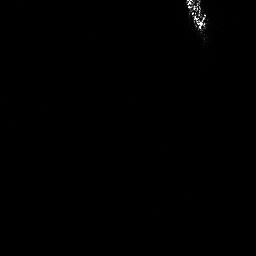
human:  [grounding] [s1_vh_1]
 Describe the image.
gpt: In the satellite image, there is  <ref>1 medium ship </ref> <box>[[71, 0, 80, 11, 0]]</box> located at top right.